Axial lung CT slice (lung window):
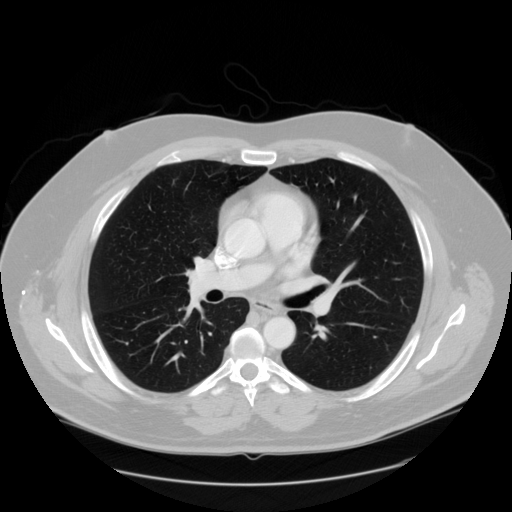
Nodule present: no